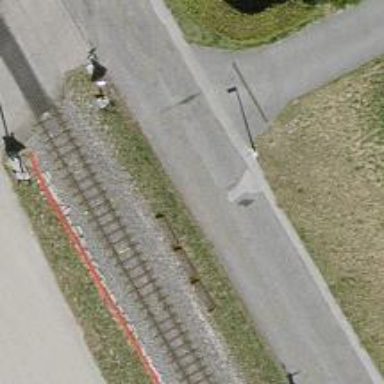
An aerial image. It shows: Chain link fence is in the scene.